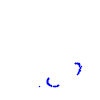
Particle: proton